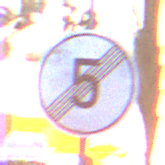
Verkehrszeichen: EndeGeschwindigkeit5
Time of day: MorningAfternoon
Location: Outdoor (Urban)
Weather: PartlyCloudy
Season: NotSpecified
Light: Natural